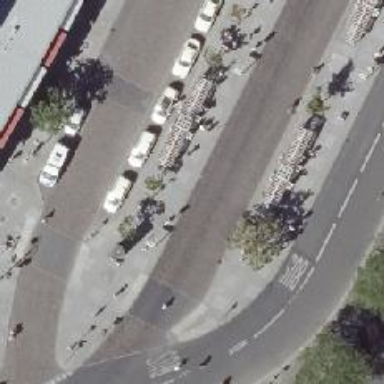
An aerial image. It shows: Platform with shelter for public transport.